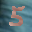
Label: 5